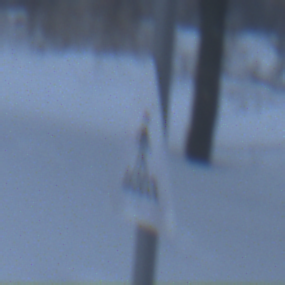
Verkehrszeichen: FussgaengerueberwegLinks
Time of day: Midday
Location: Outdoor (Nature)
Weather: Overcast
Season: Winter
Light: Natural